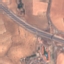
Label: Highway